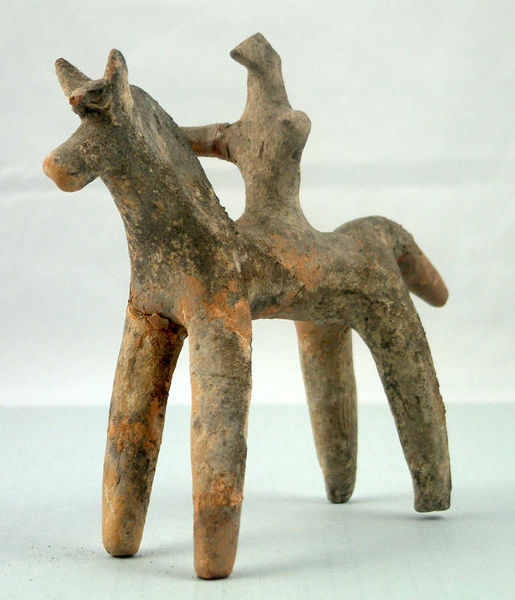
Titel: Horse and rider
Standort: Amherst (Massachusetts, USA)
Institution: Mead Art Museum, Amherst College
Schlagwörter: mann, braun, tier, mensch, stein, figur, ohren, pferd, reiter, skulptur, statue, ton, beine, schwanz, lehm, farbe, blue, soldier, white, arm, black, einfach, face, gray, nose, old, sit, sitting, yellow, brown, wooden, plastik, kunst, rom, skulpturen, wood, schnauze, man, stone, background, head, orange, metal, mouth, tail, model, photo, sculpture, abstract, archaik, garu, human, ancient, arms, neck, antique, history, back, ears, animal, legs, horse, god, warrior, figure, pale, riding, snout, horns, pony, four, minimal, primitive, simple, stylized, archaisch, bronze, tonfigur, artifact, carving, photograph, frühzeit, cracks, shape, broken, earth, mud, leg, horseman, ride, rider, outstretched, jockey, horseback, exhibit, modle, midieval, clay, carved, object, prehistoric, rusty, celtic, pale blue, toy, cavalry, figurine, cracked, rusted, forelock, materials, horseback rider, figuring, clya, hisoty, one hand, gyraphe